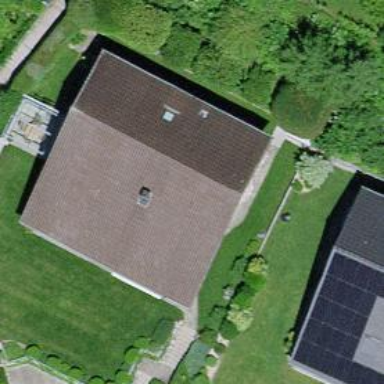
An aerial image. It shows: Residential building.